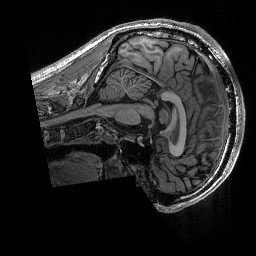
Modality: T1w
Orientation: sagittal
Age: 24
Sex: male
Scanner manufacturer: siemens
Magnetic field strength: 3 T
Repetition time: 2.53 s
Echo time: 0.0033 s